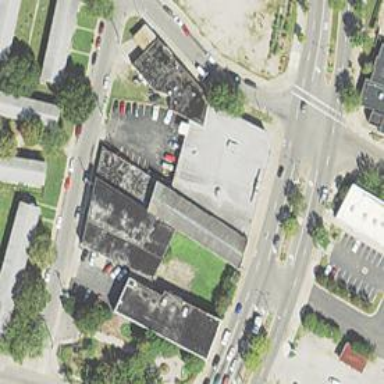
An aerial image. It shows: Commercial building.